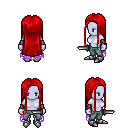
a pixel art fantasy rpg character, female body template, dark elf, purple skin, maroon tattered cape, teal pants, red extra-long hairstyle, leather bracers, metal boots, dagger, four views (front, back, left, right), 2x2 character sprite sheet, small pixel art, hard edges, no anti-aliasing